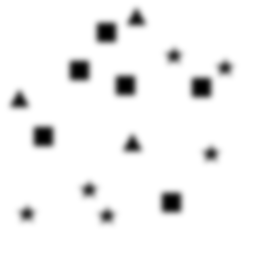
Squares: 6
Triangles: 3
Stars: 6
Total shapes: 15